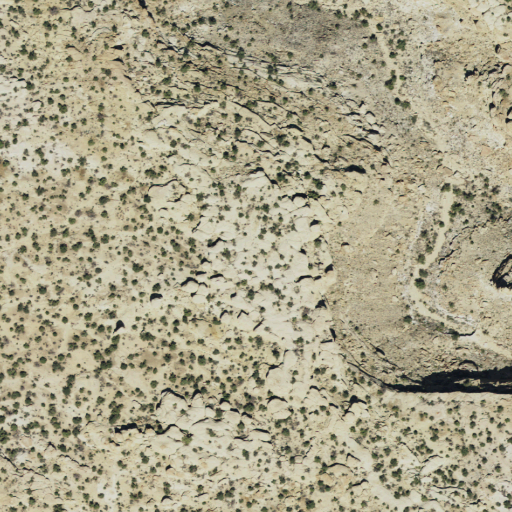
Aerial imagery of mountain in Utah named Swap Mesa containing only shrub